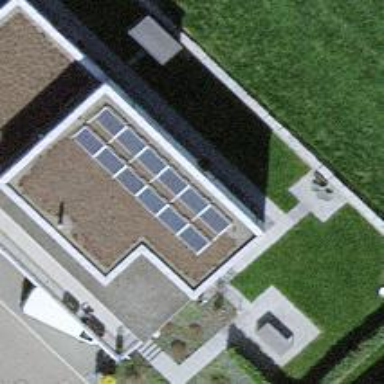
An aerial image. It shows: Solar power generator using photovoltaic method with solar photovoltaic panel types.